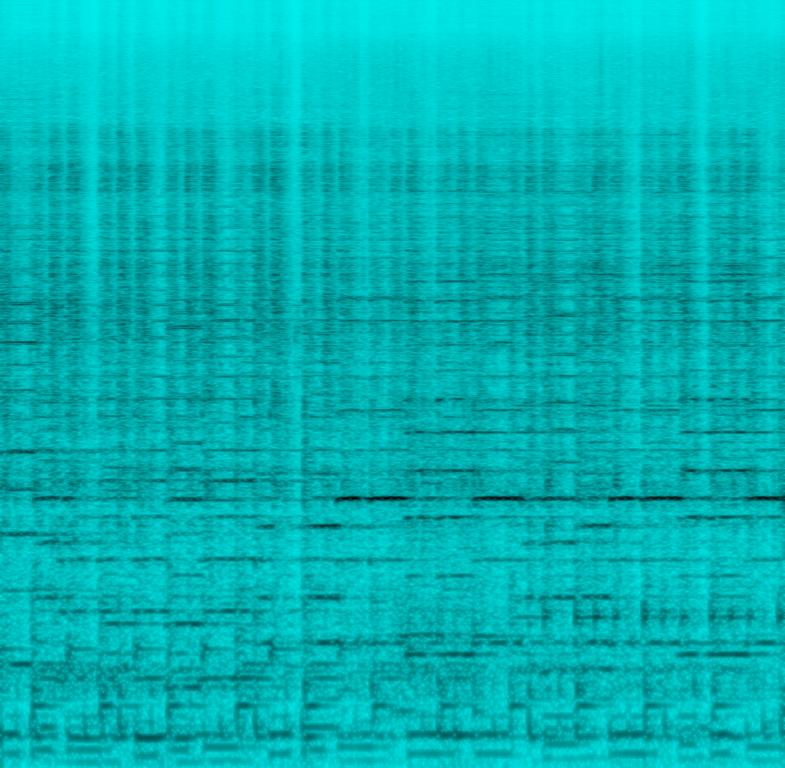
The low quality recording features a traditional song that consists of wooden percussive elements, addictive accordion melody, smooth bass and some metallic buzzing sounds. Even though it is mono and noisy, it still sounds soulful and addictive.